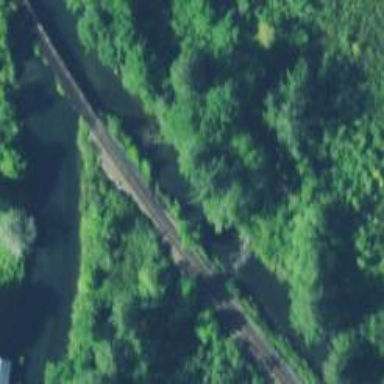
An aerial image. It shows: Railway track.